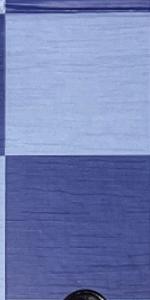
Label: Empty